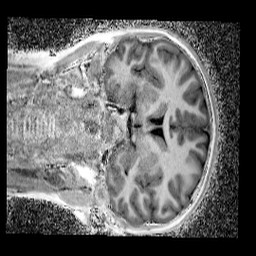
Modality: UNIT1_denoised
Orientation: coronal
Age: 11
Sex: male
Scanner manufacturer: siemens
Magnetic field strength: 3 T
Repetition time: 4 s
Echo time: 0.00299 s